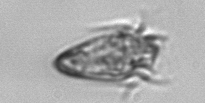
Label: Strombidium_tintinnodes